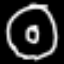
Label: donut